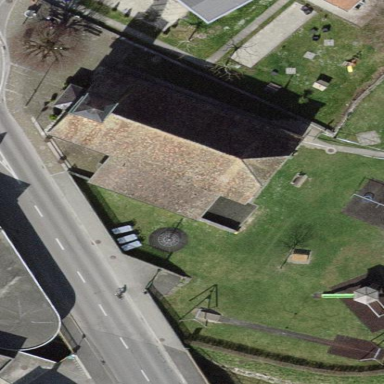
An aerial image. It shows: Church which is place of worship.